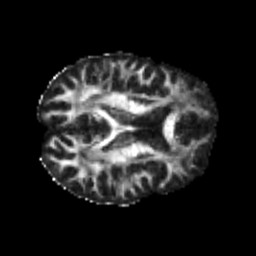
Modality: FA
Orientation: axial
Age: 29
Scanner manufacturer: philips
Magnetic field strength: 3 T
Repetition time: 8.6 s
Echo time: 0.127 s